Field crop: maize
Growth stage: 2
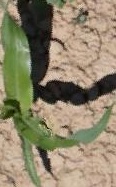
Species: maize